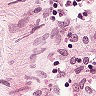
Metastatic tissue present: no